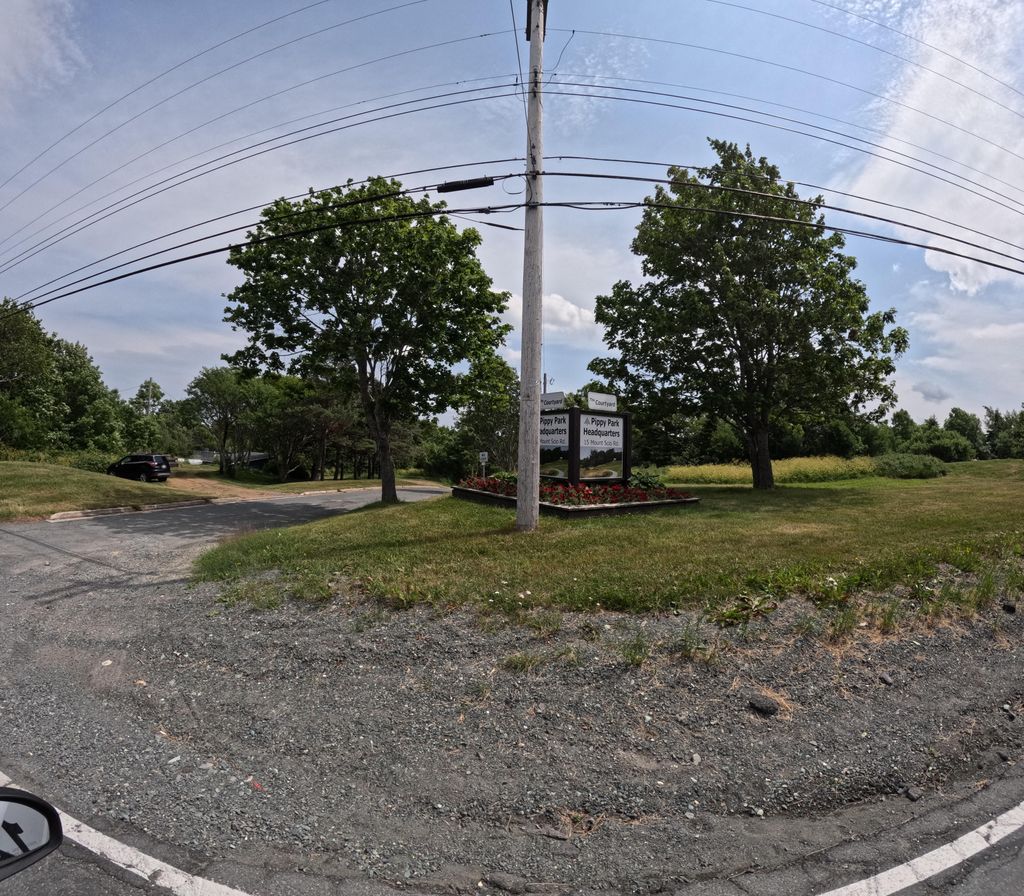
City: st_johns